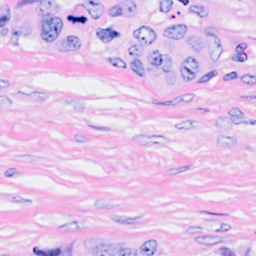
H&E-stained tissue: Breast